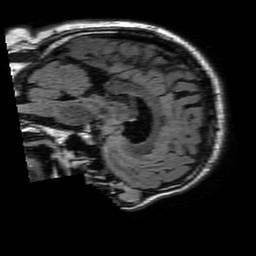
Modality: FLAIR
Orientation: sagittal
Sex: male
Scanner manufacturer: philips
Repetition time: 11 s
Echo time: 0.125 s